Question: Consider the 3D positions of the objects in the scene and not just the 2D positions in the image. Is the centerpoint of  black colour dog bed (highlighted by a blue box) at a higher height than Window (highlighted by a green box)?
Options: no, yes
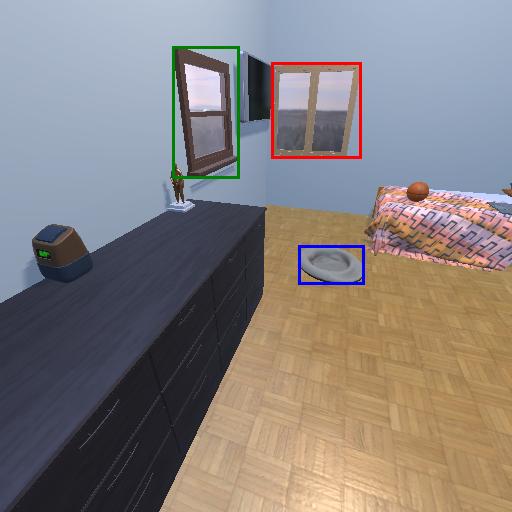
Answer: no